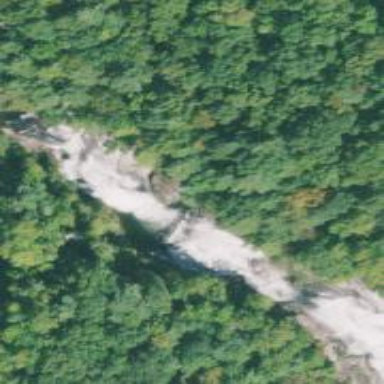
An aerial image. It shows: Beautiful waterfall in nature.